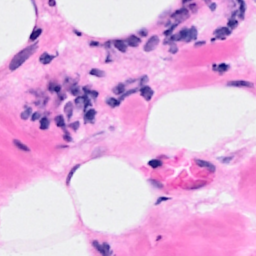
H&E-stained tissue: Breast